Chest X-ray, PA view. Patient: 45 years old, sex M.
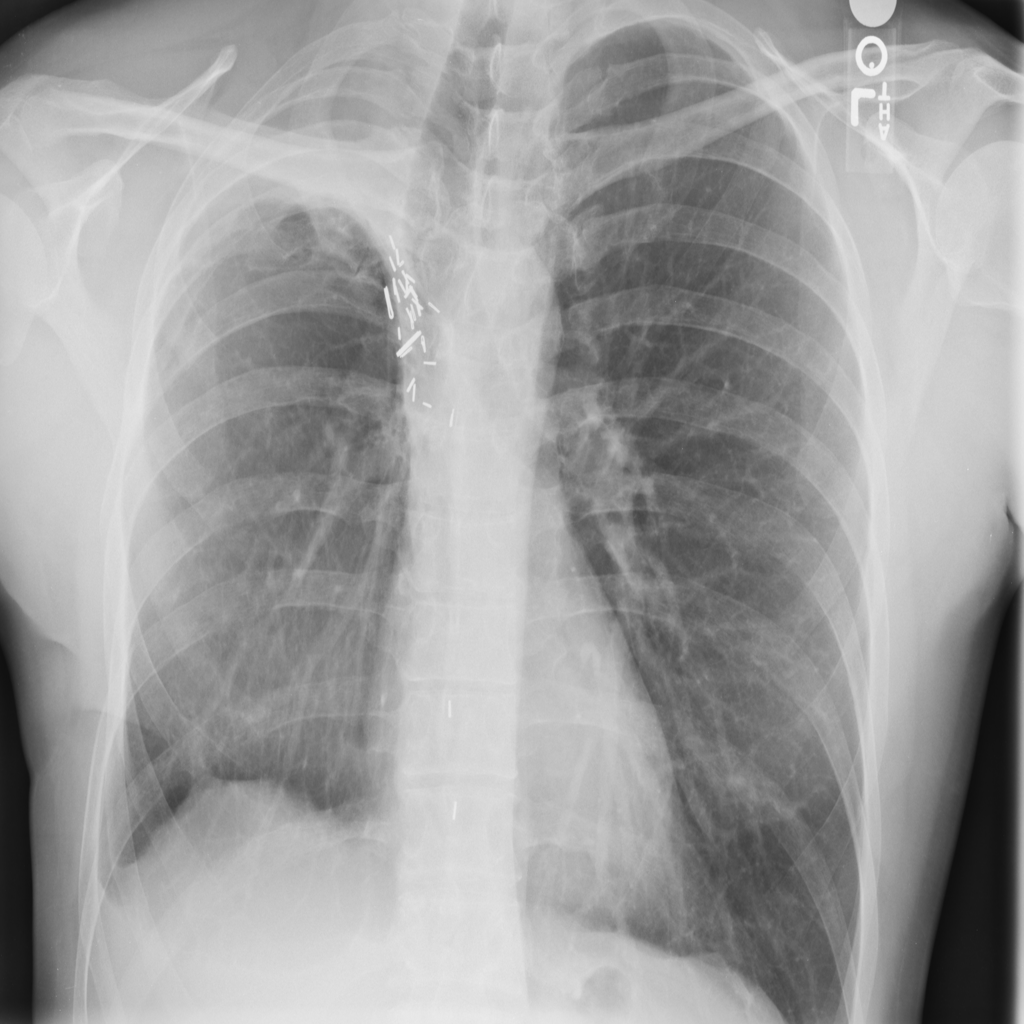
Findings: No Finding